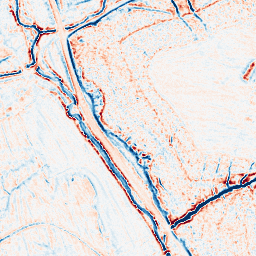
Category: edge_preserving
Decomposition family: bilateral
Decomposition parameters: d: 9
sigma_color: 25
sigma_space: 150
Upsampling method: bicubic
Upsampling parameters: scale: 2
Upsampling scale: 2